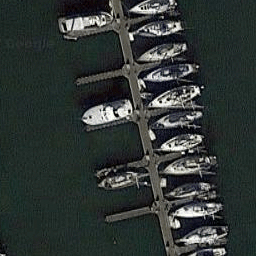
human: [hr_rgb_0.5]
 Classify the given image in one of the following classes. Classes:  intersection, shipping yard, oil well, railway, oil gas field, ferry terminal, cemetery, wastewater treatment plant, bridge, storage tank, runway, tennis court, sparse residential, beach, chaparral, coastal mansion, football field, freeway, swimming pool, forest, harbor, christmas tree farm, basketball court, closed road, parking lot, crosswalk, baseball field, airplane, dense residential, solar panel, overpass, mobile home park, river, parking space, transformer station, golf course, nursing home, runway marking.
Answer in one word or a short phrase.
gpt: harbor